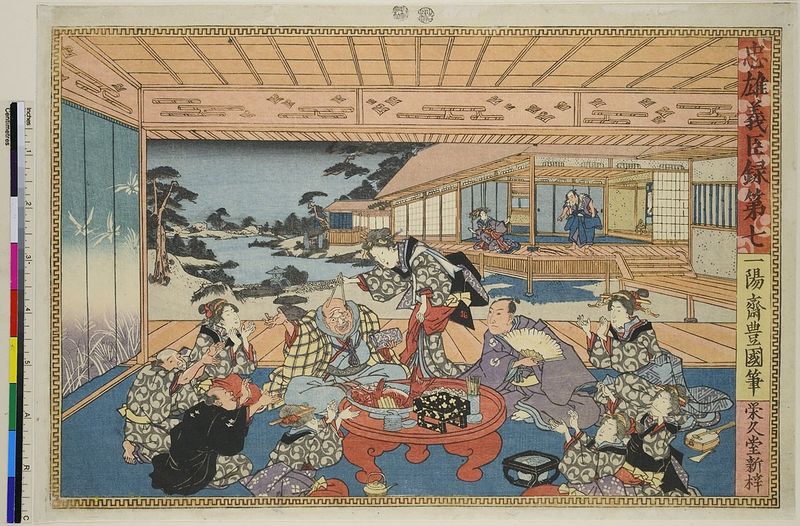
Titel: Siebter Akt, aus der Serie: Das Schatzhaus der 47 treuen Vasallen
Künstler: Utagawa Kunisada
Standort: Hamburg
Institution: Museum für Kunst und Gewerbe Hamburg
Schlagwörter: teich, holz, kaffeehaus, szene, tisch, gesellschaft, kneipe, boden, theater, holzschnitt, japan, essen, vergnügen, japanisch, druckgraphik, druckgrafik, offenheit, zeit, spaß, farbholzschnitt, gasthaus, teehaus, kurtisane, kabuki, edo, pub, reproduktionen, druckerzeugnisse, theateraufführung, ukiyo, hetäre